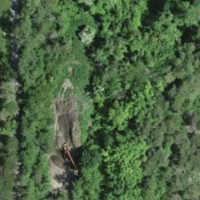
EUNIS habitat code: 44
Species observed at this site:
Datura stramonium